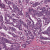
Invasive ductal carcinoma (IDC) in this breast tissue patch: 1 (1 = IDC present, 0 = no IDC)